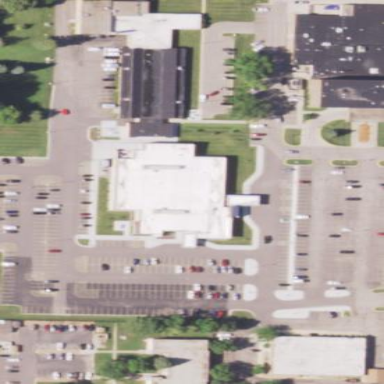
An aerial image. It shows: Clinic building.